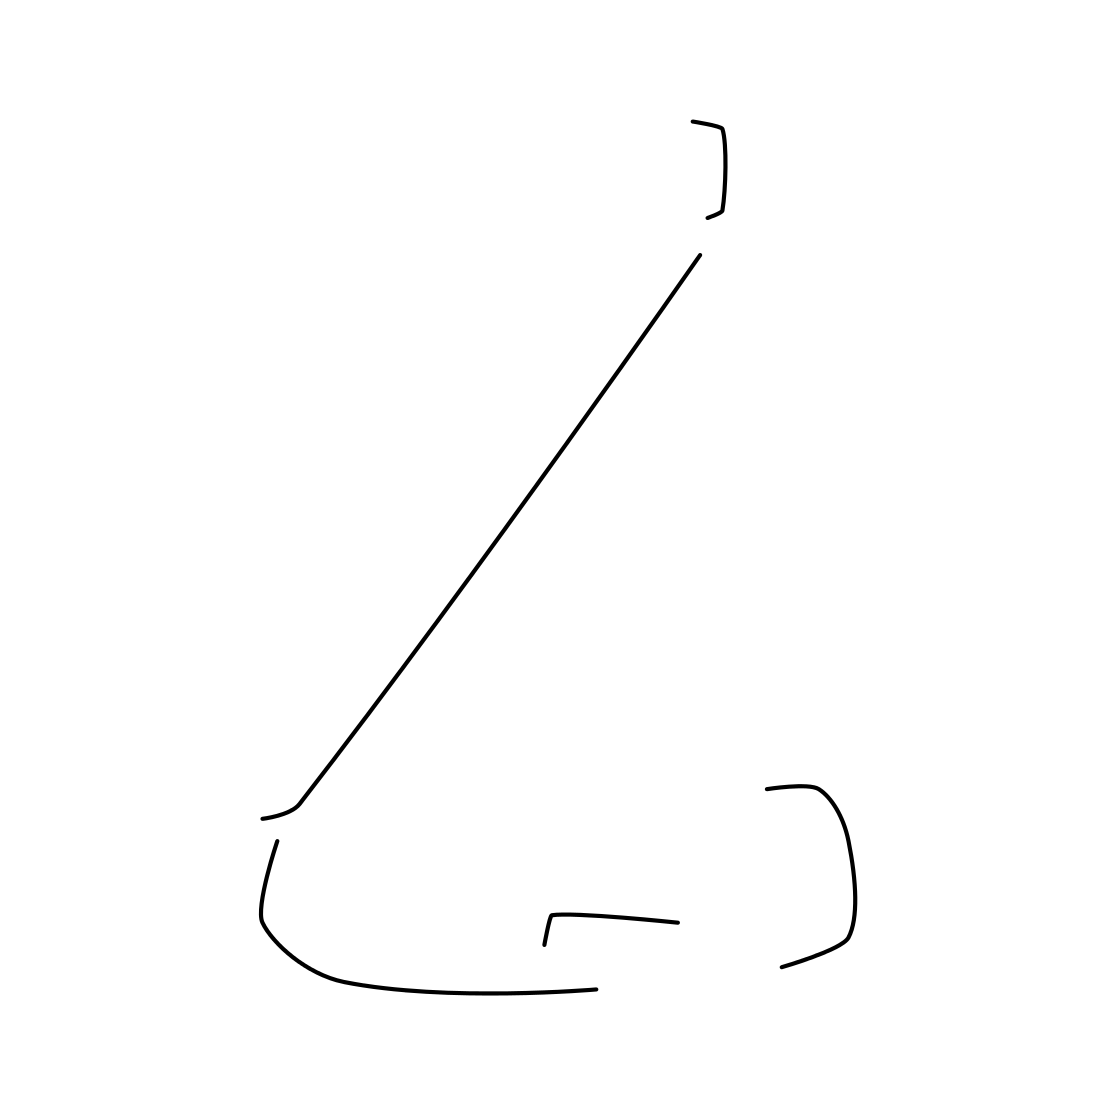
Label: nose